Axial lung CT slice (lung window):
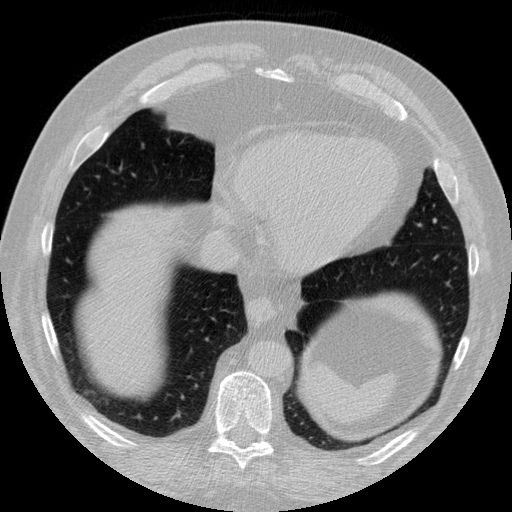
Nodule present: no